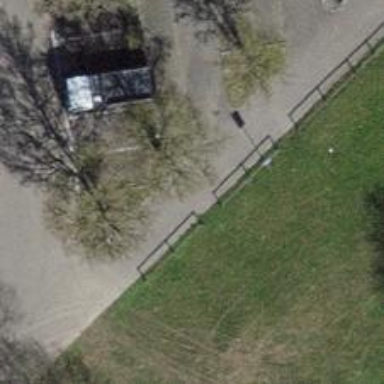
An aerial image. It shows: Bollard.